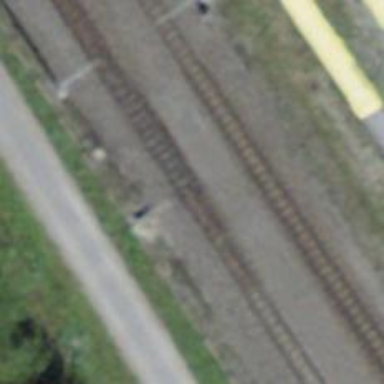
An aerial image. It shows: Railway switch.